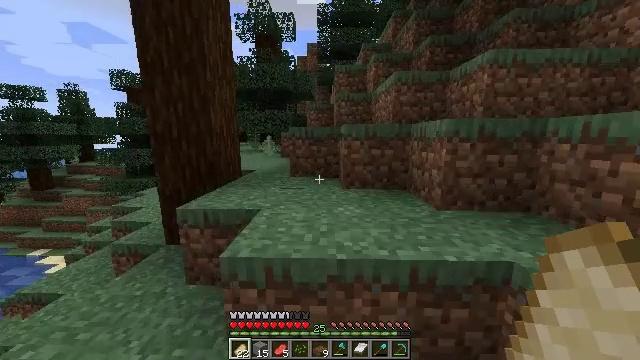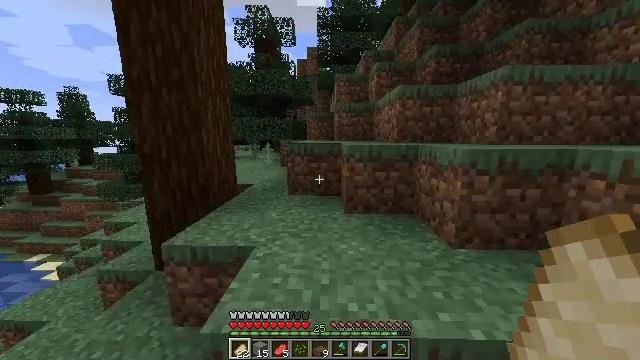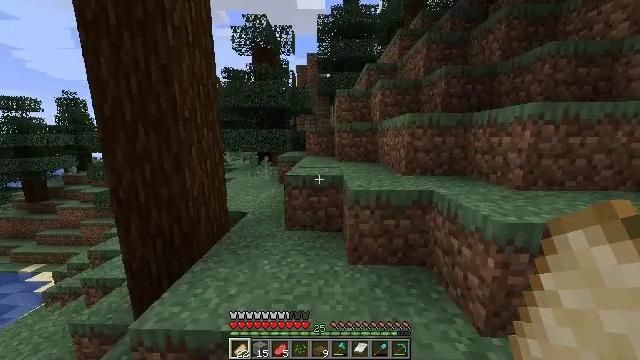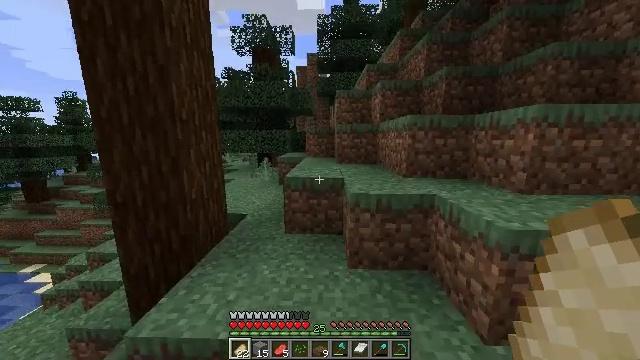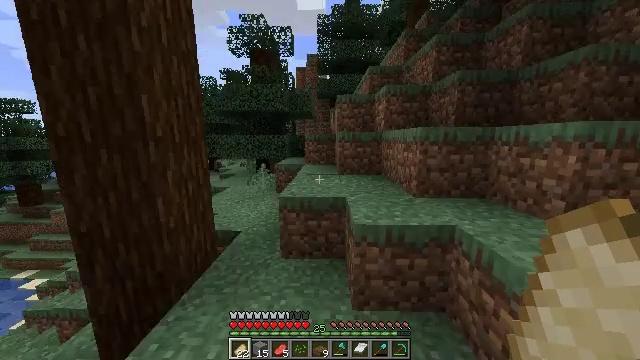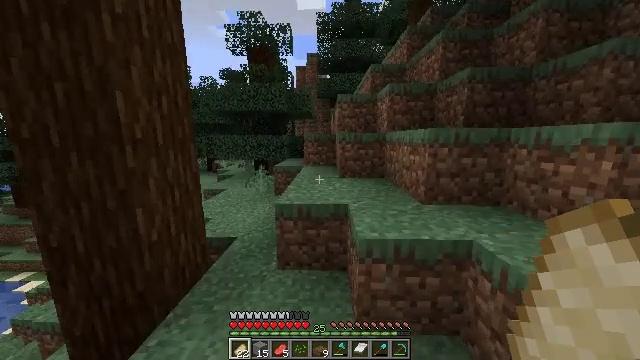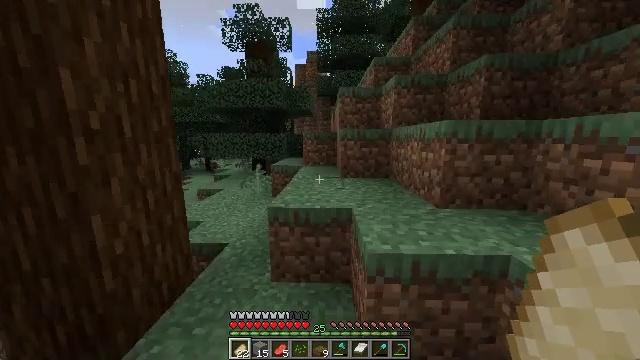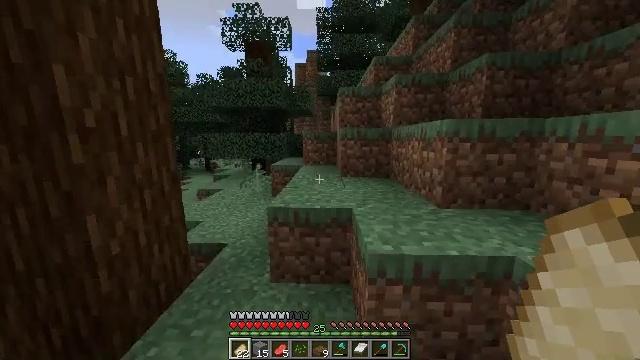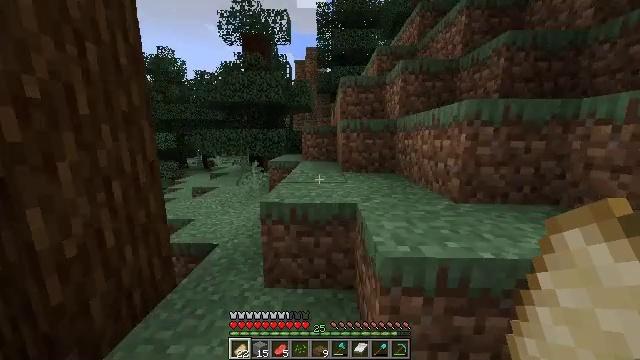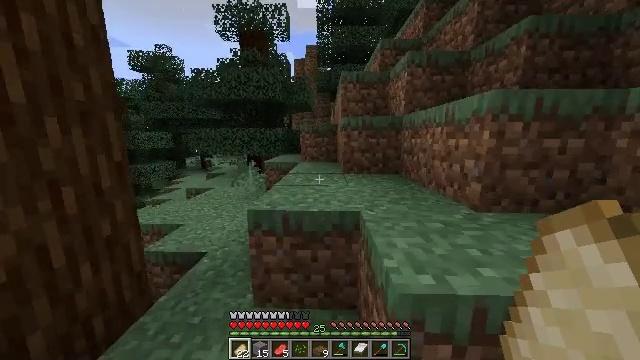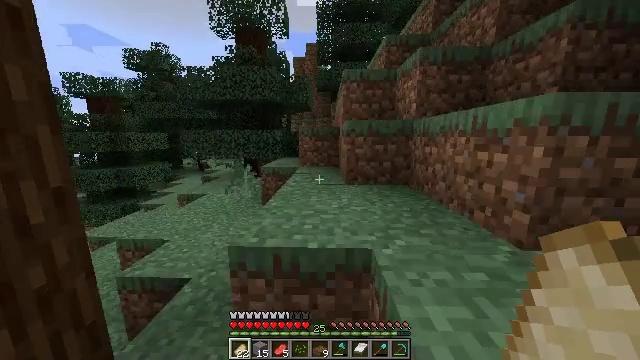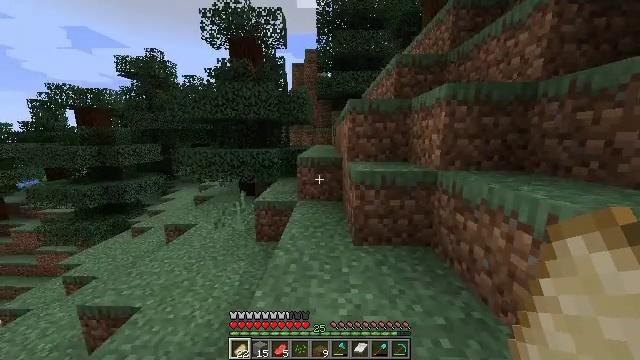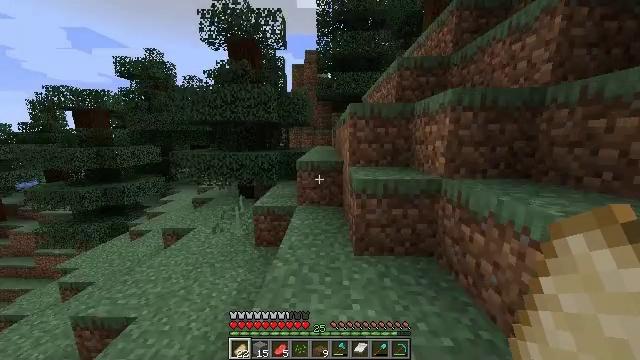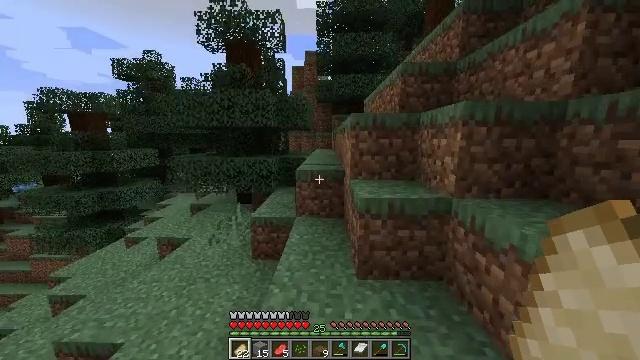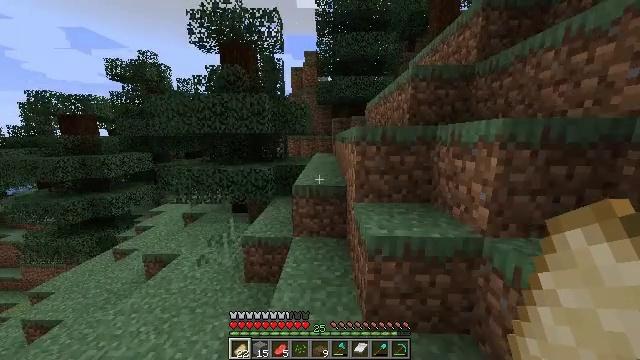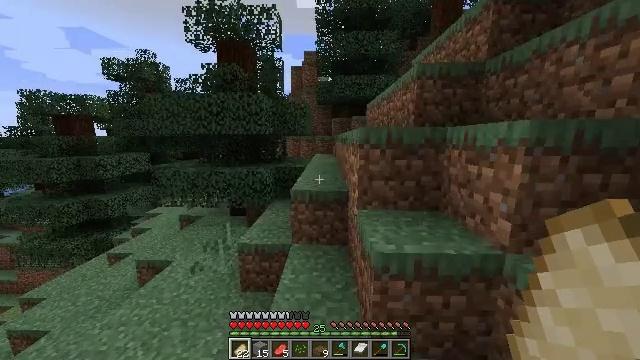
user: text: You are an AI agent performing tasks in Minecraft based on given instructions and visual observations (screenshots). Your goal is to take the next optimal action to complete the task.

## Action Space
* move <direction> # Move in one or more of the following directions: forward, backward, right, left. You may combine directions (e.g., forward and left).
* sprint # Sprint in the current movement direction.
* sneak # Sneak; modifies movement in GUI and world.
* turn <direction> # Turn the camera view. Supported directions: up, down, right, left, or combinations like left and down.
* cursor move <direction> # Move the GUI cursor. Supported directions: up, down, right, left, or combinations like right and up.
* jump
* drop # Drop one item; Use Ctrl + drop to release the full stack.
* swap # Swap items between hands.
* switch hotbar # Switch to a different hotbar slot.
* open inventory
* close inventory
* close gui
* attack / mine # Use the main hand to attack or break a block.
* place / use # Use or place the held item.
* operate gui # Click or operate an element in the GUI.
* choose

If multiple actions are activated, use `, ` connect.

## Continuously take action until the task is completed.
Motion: motion action
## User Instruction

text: Attack the large fern to gather it.
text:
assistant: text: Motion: move forward, sprint, jump
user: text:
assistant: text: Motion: move forward, jump
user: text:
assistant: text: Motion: move forward, jump
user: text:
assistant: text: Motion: move forward, jump
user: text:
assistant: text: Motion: move forward, jump
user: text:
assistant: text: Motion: move forward, jump
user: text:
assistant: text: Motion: move forward, jump
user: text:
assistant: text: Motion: move forward, jump
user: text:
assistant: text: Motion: move forward, jump
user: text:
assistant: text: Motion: move forward, sprint, jump
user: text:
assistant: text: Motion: move forward, sprint, jump
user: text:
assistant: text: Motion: move forward, sprint, jump
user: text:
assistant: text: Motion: move forward, sprint, jump
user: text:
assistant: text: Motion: move forward, sprint, jump
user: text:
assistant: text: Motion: move forward, jump
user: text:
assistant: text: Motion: move forward, jump
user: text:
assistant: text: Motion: move forward, jump
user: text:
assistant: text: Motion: move forward, jump
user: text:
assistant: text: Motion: move forward, jump
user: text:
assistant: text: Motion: move forward, sprint, jump
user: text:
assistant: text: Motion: move forward, sprint, jump
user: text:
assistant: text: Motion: move forward, sprint, jump
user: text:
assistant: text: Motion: move forward, sprint, jump
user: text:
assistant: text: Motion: move forward, sprint, jump
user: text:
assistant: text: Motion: move forward, jump
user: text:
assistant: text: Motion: move forward, jump
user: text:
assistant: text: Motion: move forward, jump
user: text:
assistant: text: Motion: move forward, jump
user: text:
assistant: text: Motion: move forward, jump
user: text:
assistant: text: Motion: move forward, jump